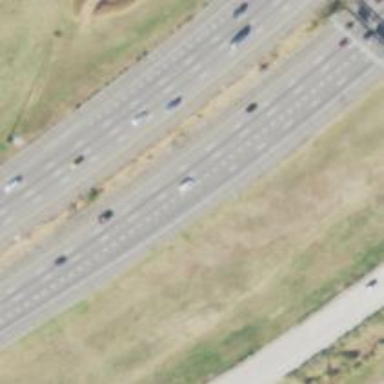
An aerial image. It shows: Asphalt motorway.